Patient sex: M
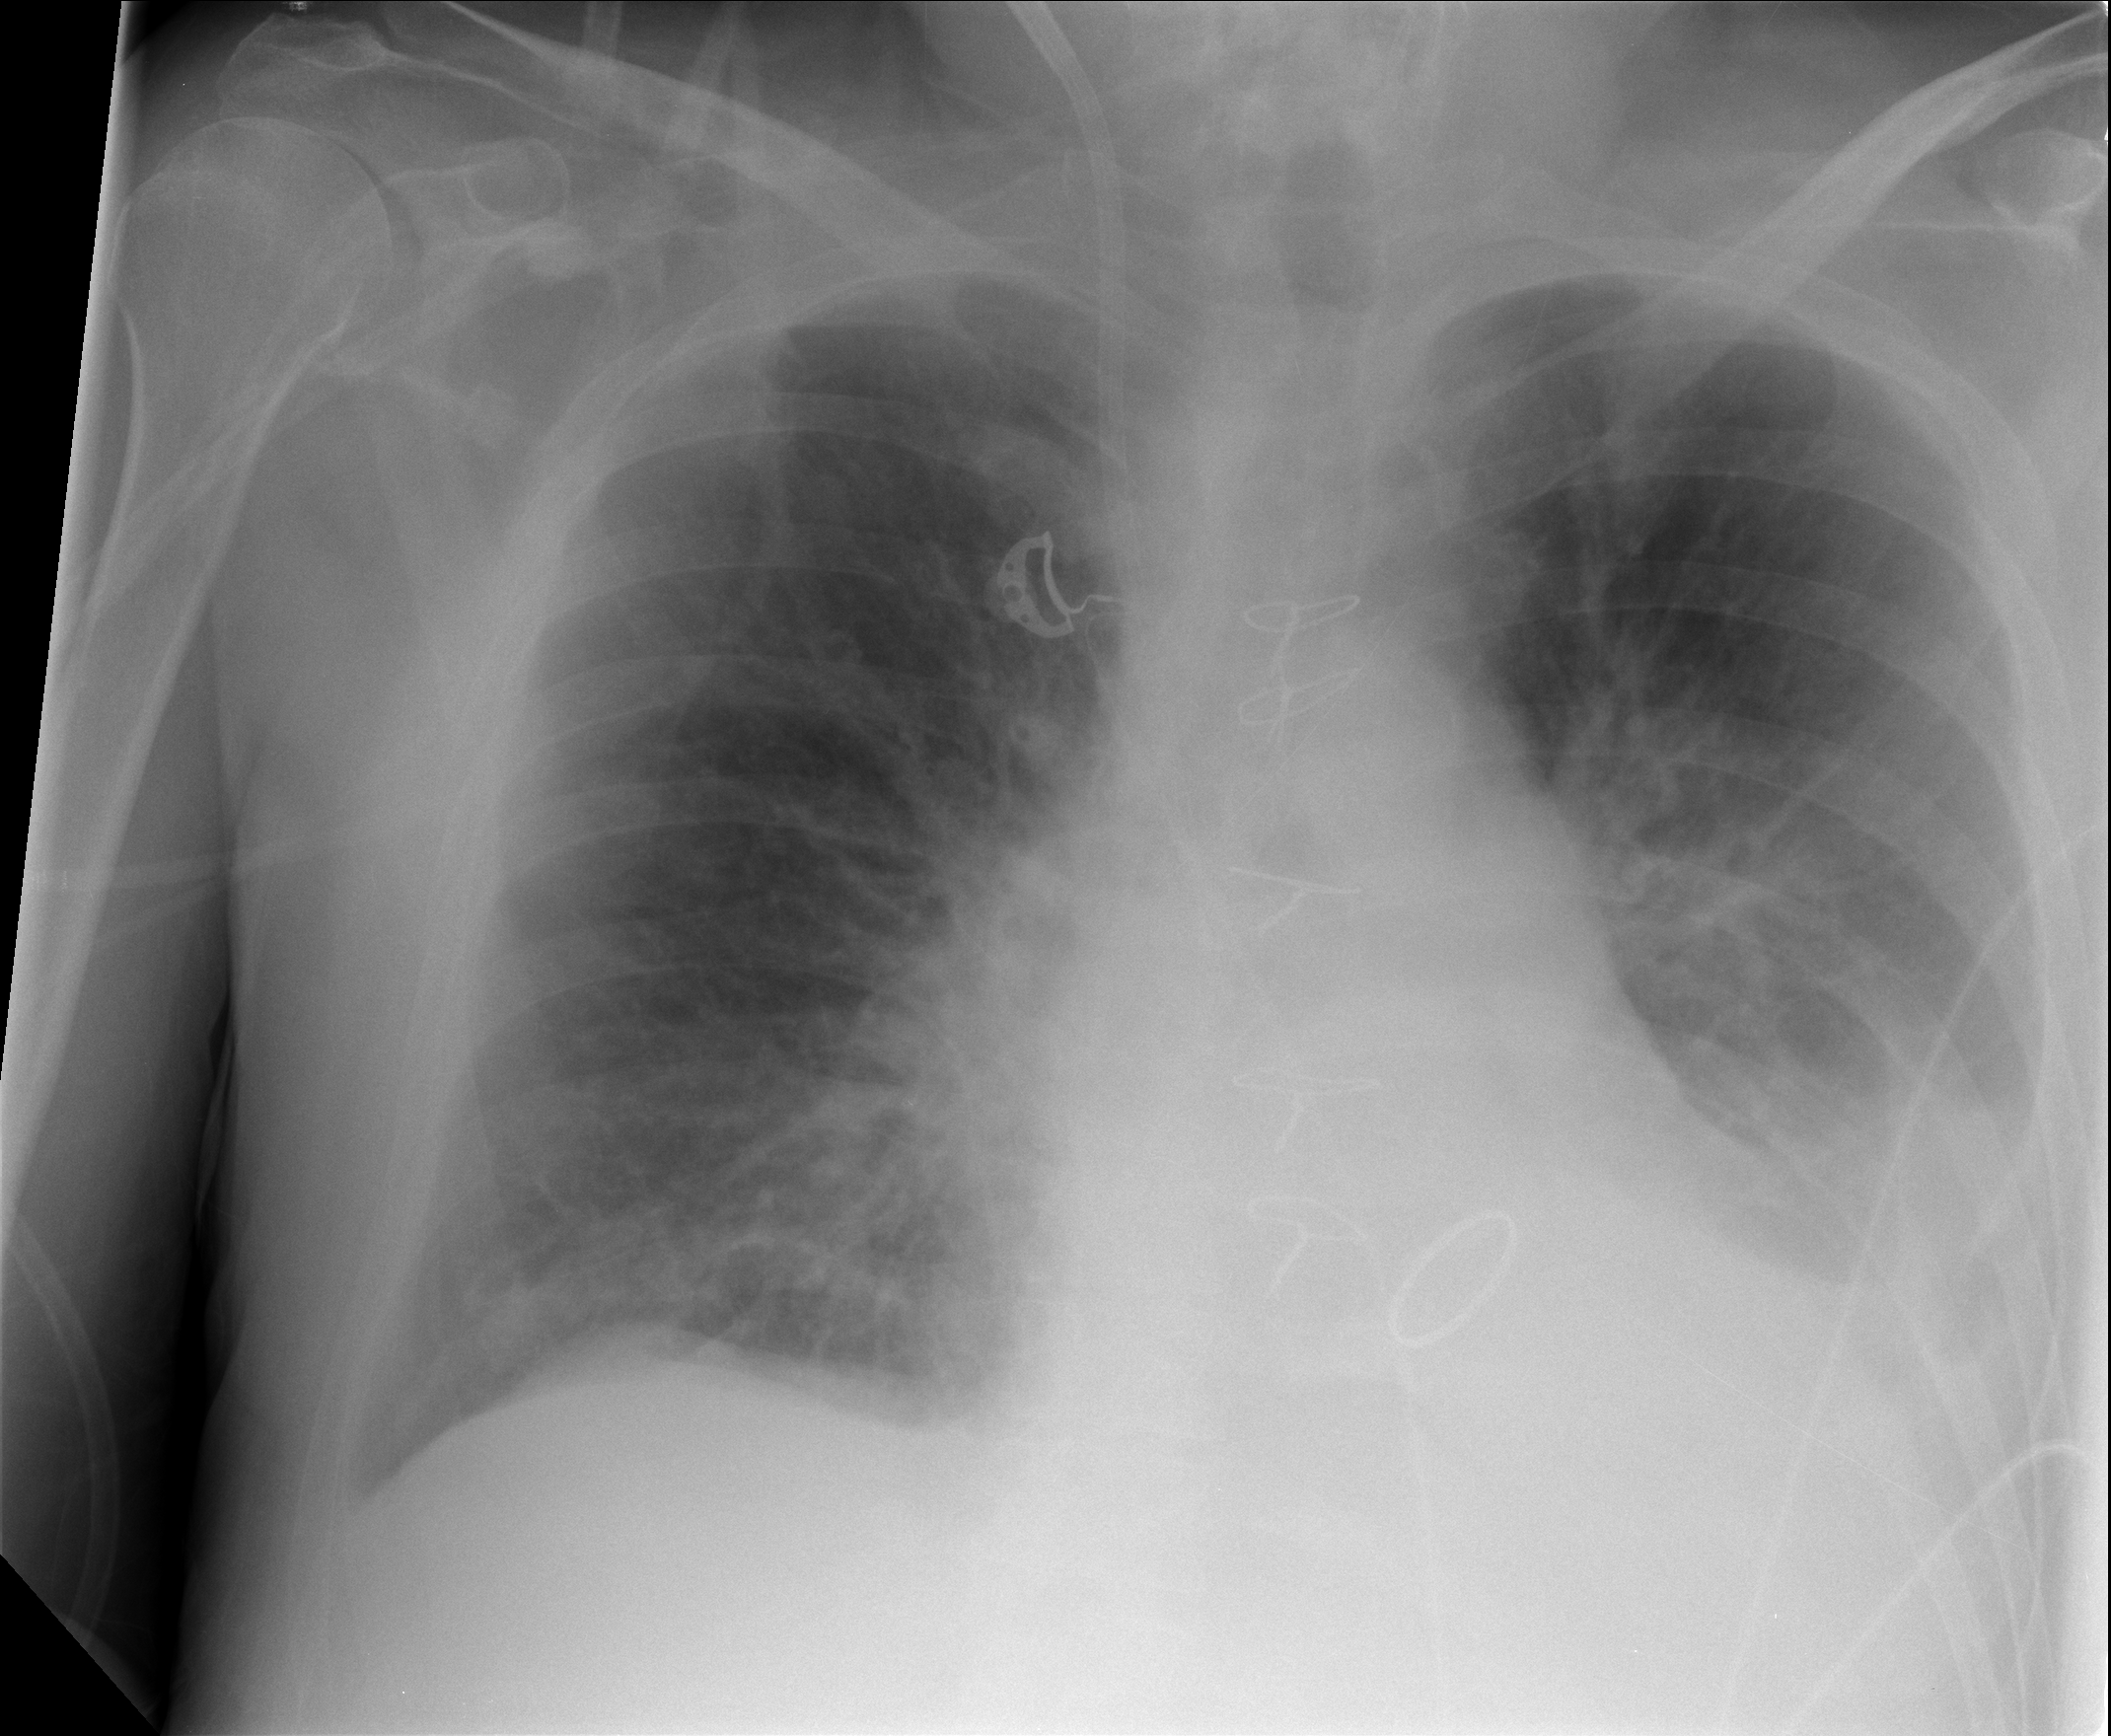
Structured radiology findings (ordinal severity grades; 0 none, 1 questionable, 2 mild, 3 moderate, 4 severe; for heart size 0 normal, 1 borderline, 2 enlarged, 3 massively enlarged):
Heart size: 2
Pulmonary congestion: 2
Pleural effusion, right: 1
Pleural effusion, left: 3
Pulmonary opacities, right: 2
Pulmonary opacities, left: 2
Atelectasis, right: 1
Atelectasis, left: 2